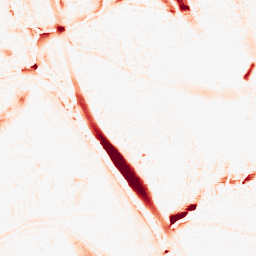
Category: morphological
Decomposition family: morphological_ellipse
Decomposition parameters: operation: opening
width: 20
height: 30
Upsampling method: cubic_catmull_rom
Upsampling parameters: scale: 2
Upsampling scale: 2